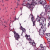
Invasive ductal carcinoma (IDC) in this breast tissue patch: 0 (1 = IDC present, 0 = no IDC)